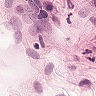
Metastatic tissue present: no